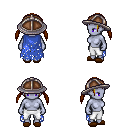
a pixel art fantasy rpg character, female body template, dark elf, purple skin, blue tattered cape, white pants, blonde twin-tailed hairstyle, chain helm, brown slippers, four views (front, back, left, right), 2x2 character sprite sheet, small pixel art, hard edges, no anti-aliasing